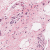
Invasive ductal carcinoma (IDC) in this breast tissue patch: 0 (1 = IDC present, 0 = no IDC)